Aerial crown-view tile of a tropical tree (Barro Colorado Island, Panama), acquired 20240813:
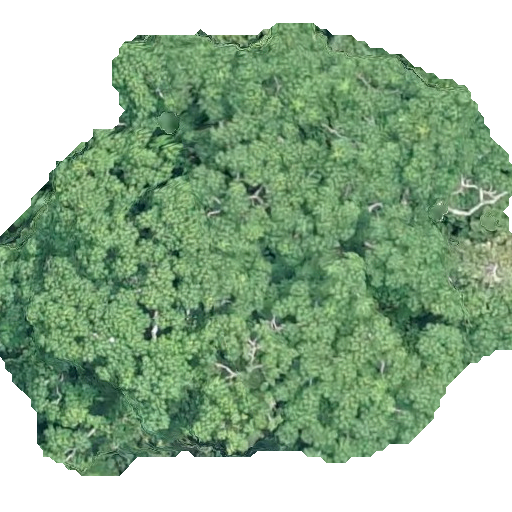
Species: Pseudobombax septenatum
GBIF accepted scientific name: Pseudobombax septenatum
Crown area: 279.687 m²